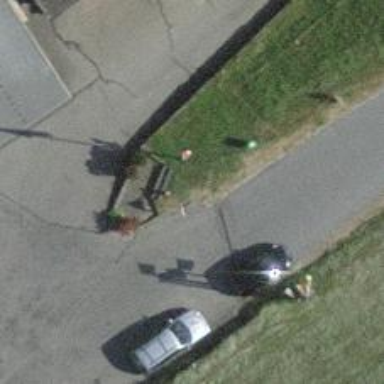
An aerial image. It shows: Brown bench.